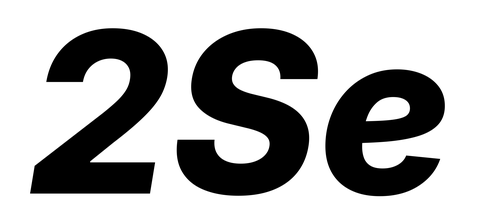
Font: Inter-Italic_ExtraBold_Italic